Question: I am using a table with 'menu_id' is a primary key. I want to run a select sql query want result as 'service_id' and count of 'service_id'. In this table we are using two 'service_id': S101,S102. So query should return S101, S102, 6, 1. The first two is 'service_id' and other two are count of 'service_id'. Below is the table:

Please suggest me the the query for it.
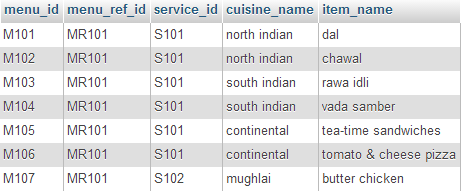
Answer: '''
SELECT service_id,COUNT(*)
FROM your_table
GROUP BY service_id
'''